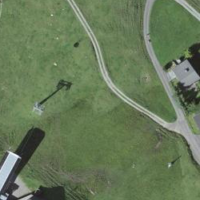
EUNIS habitat code: 24
Species observed at this site:
Corylus avellana
Filipendula ulmaria